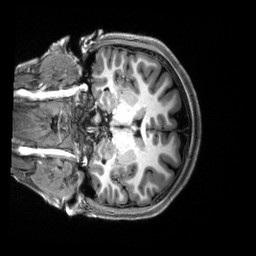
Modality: T1w
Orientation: coronal
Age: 18
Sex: female
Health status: healthy
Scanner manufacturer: siemens
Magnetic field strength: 3 T
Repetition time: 2.5 s
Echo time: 0.00222 s